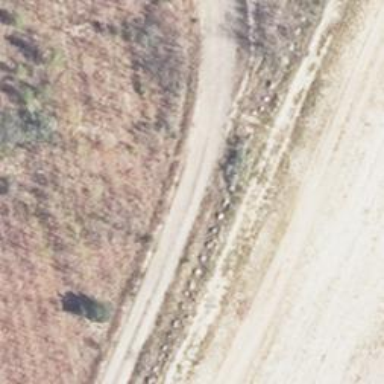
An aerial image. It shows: Dirt track with grade 4 surface.